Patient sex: F
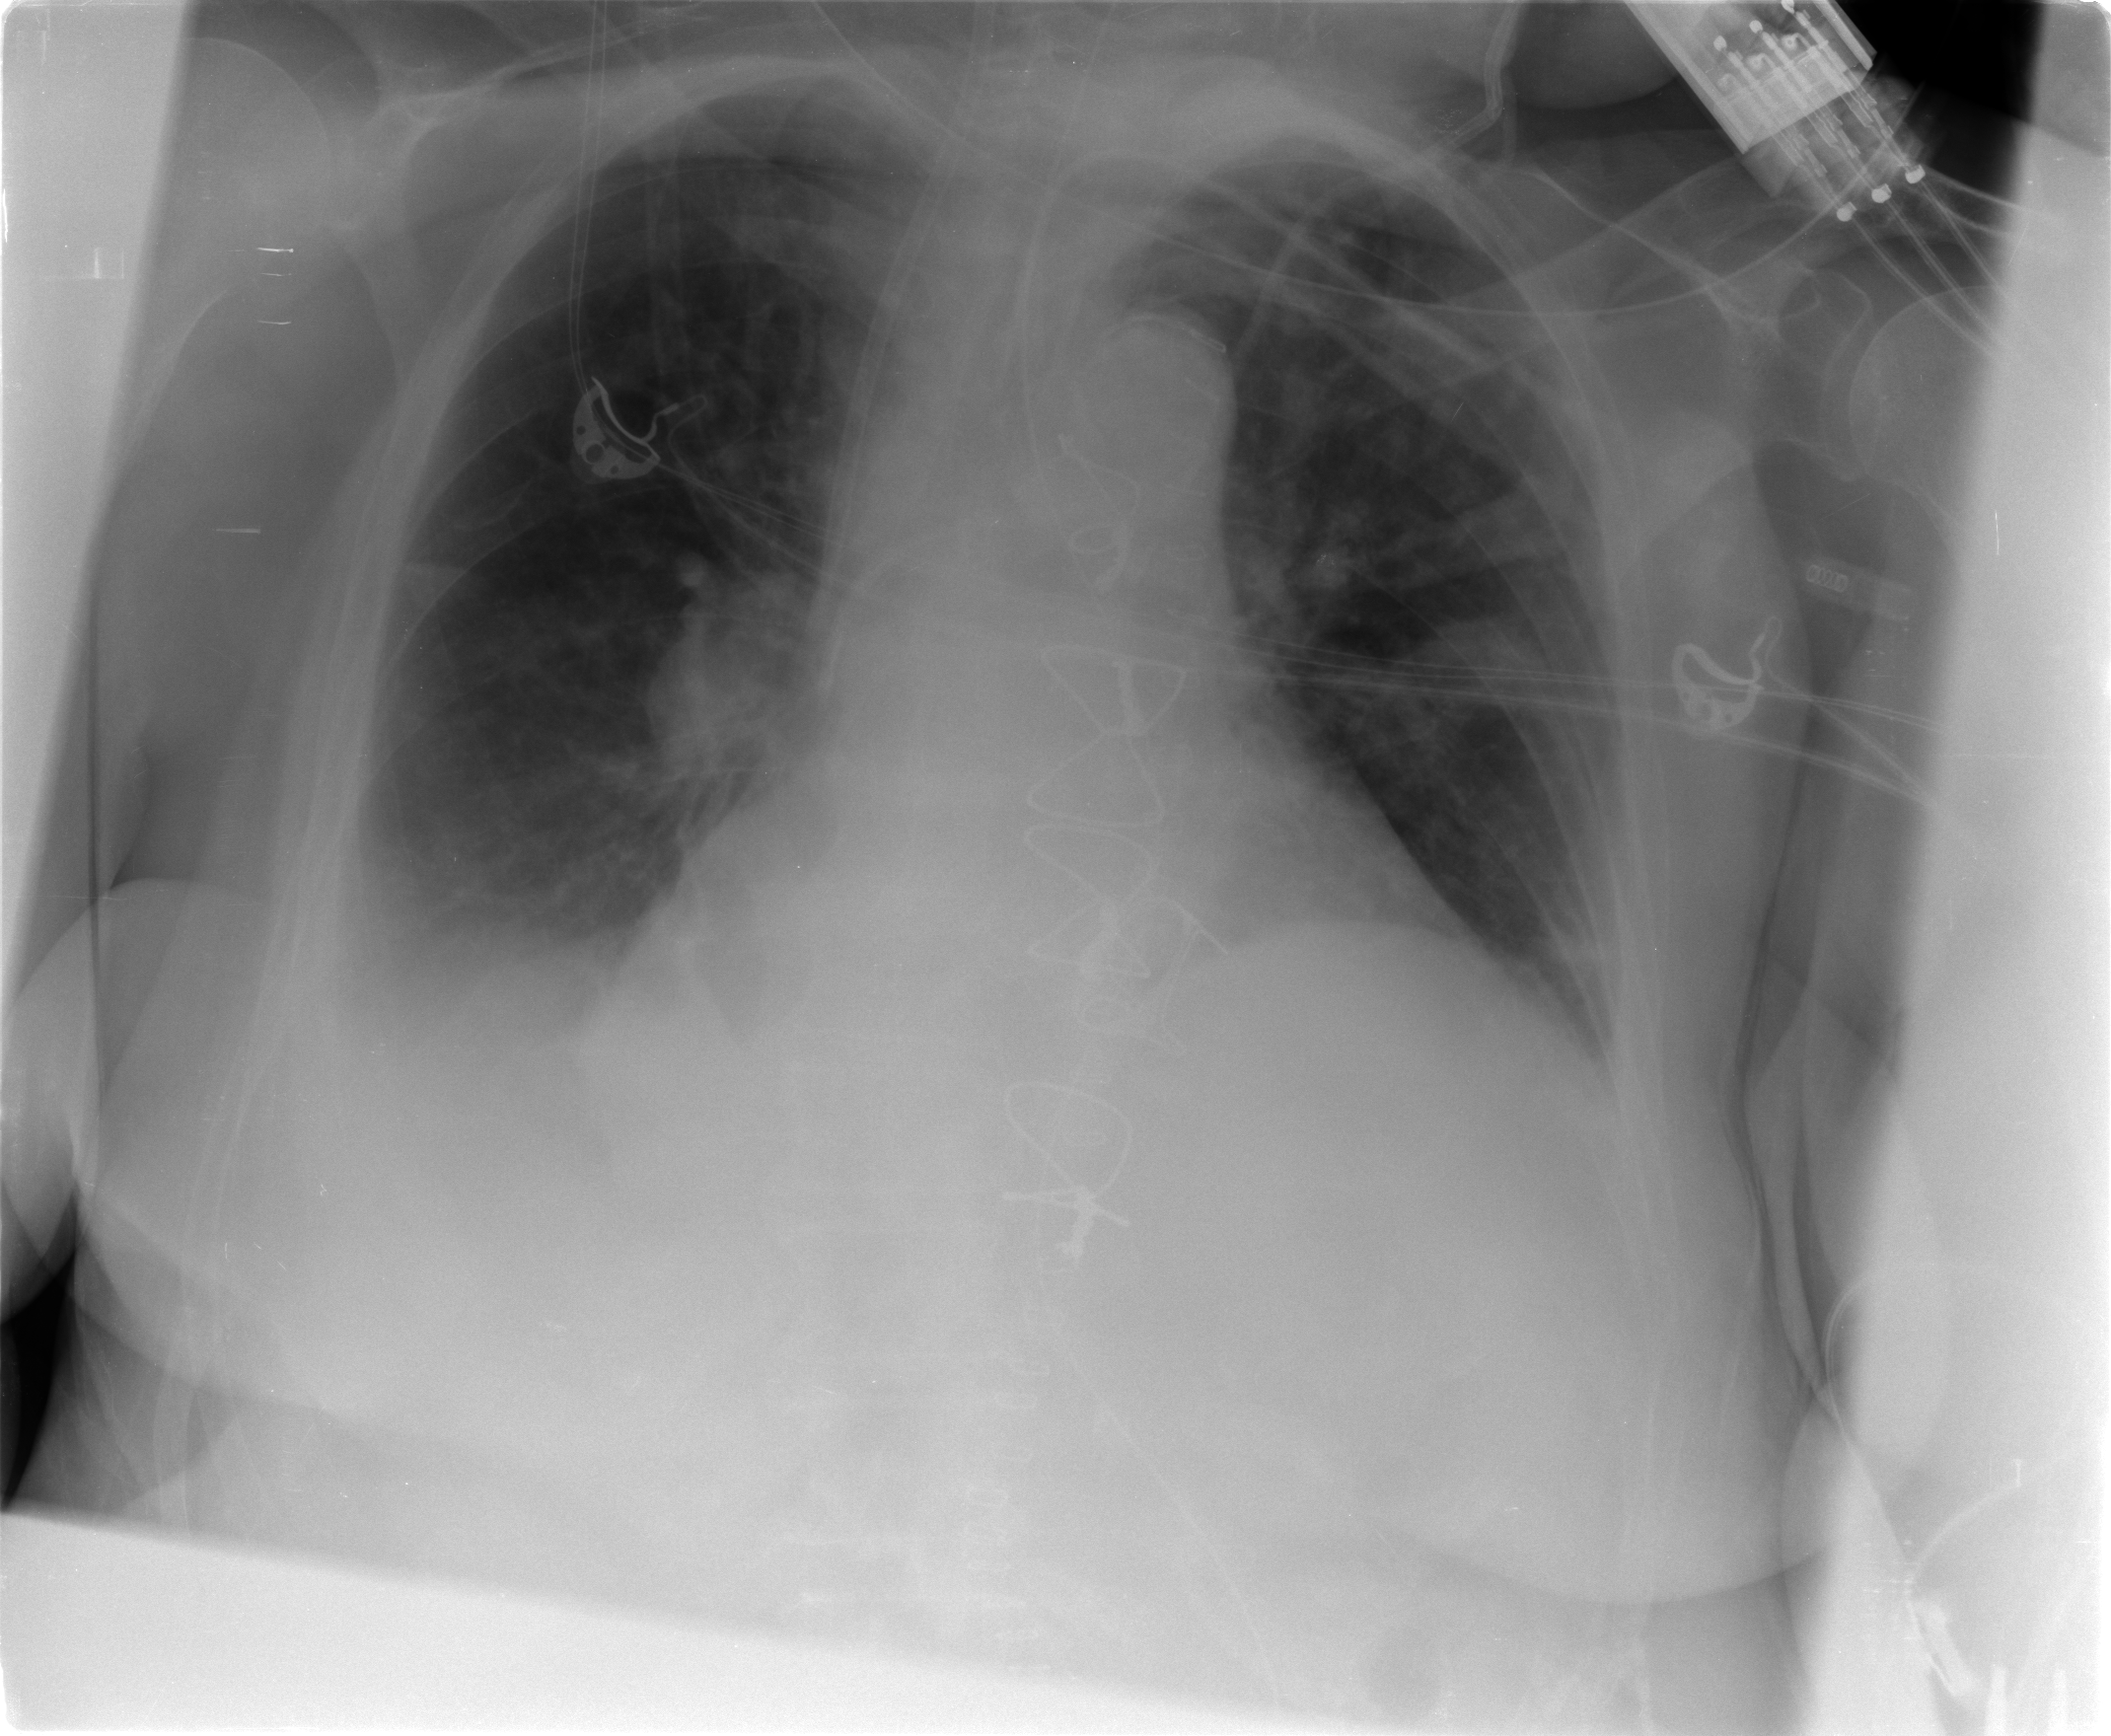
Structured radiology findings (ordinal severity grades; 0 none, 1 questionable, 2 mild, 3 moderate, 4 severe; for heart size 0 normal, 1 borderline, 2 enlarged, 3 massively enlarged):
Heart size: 2
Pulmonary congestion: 0
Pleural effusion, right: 2
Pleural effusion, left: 0
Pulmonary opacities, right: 0
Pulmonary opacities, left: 0
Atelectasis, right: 0
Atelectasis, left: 0